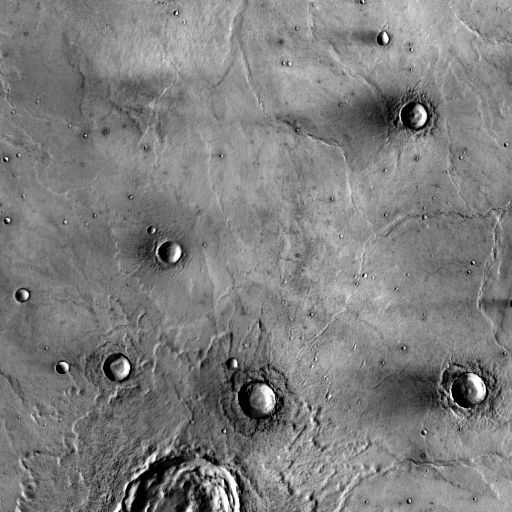
Crater classes present: Background, Other, Layered